Question: How can I change the border size/style/color of my 'TabControl' to make it blend in with my form's background color?
I am unable to find any property for this in Visual Studio. Is this possible?

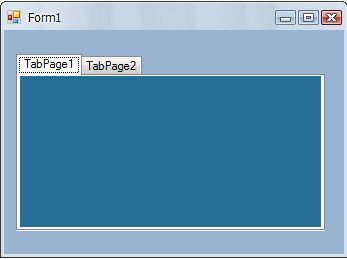
Answer: The 'TabControl' isn't expecting to be placed over a custom-colored background. What you're seeing at the edges is the standard color used for 3D controls. You normally wouldn't notice that if you hadn't changed the background color of your form. By default, they're the same color.
I don't know of any good way to fix this. The 'TabControl' doesn't expose an awful lot of built-in options for customizing its appearance. You're going to have to owner draw and paint it a custom color yourself.
Visit <URL> is what you need; use the code that's provided and customize it to your liking. Be thankful someone else has already done all the work for you, because implementing this yourself is non-trivial.
Also note that changing the 'DrawMode' to "OwnerDrawFixed" will disable themes. Your control will look like it came straight out of Windows 95, instead of getting drawn in the Luna or Aero theme styles. Not a big deal if you're completely customizing how it's painted, but a pain in the rear if all you want is to change the background color.